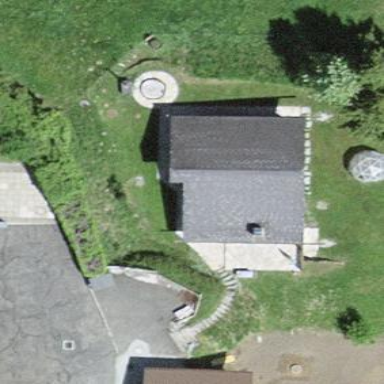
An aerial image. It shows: Simple and straightforward house.